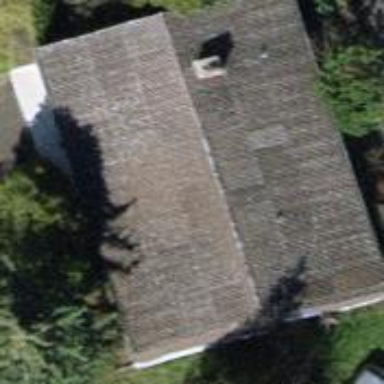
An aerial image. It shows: Farm building with gabled roof.